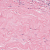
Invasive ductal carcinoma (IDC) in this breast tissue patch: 0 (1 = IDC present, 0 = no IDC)